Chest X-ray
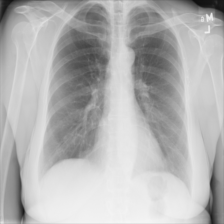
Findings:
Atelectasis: negative
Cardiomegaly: negative
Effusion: negative
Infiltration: negative
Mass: negative
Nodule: negative
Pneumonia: negative
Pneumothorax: negative
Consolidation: negative
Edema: negative
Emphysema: negative
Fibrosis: negative
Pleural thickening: negative
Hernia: negative